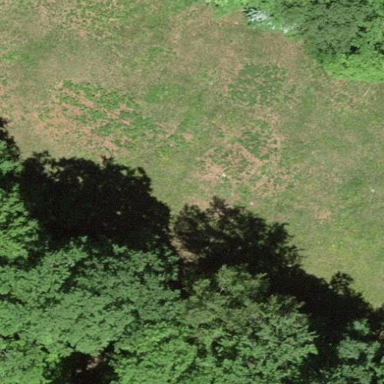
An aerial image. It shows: Beautiful meadow.